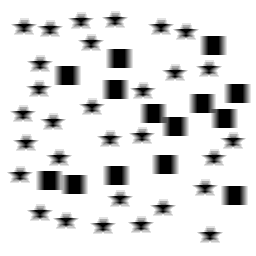
Squares: 14
Triangles: 0
Stars: 30
Total shapes: 44